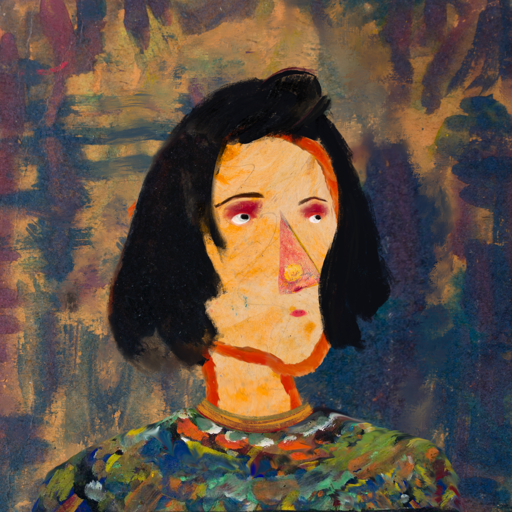
Background: InTheSun, Head And Neck Side: Experience, Face Side: Irani, Bust: An_Impression, Hair Side: Mosgoul, Head Accessory: Blank, Second Necklace: Blank, Necklace: Mother_And_Son_Son, Baby: Blank